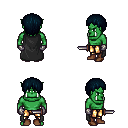
a pixel art fantasy rpg character, male body template, orc, green skin, black cape, gold greaves, raven plain hairstyle, metal gloves, brown shoes, dagger, four views (front, back, left, right), 2x2 character sprite sheet, small pixel art, hard edges, no anti-aliasing